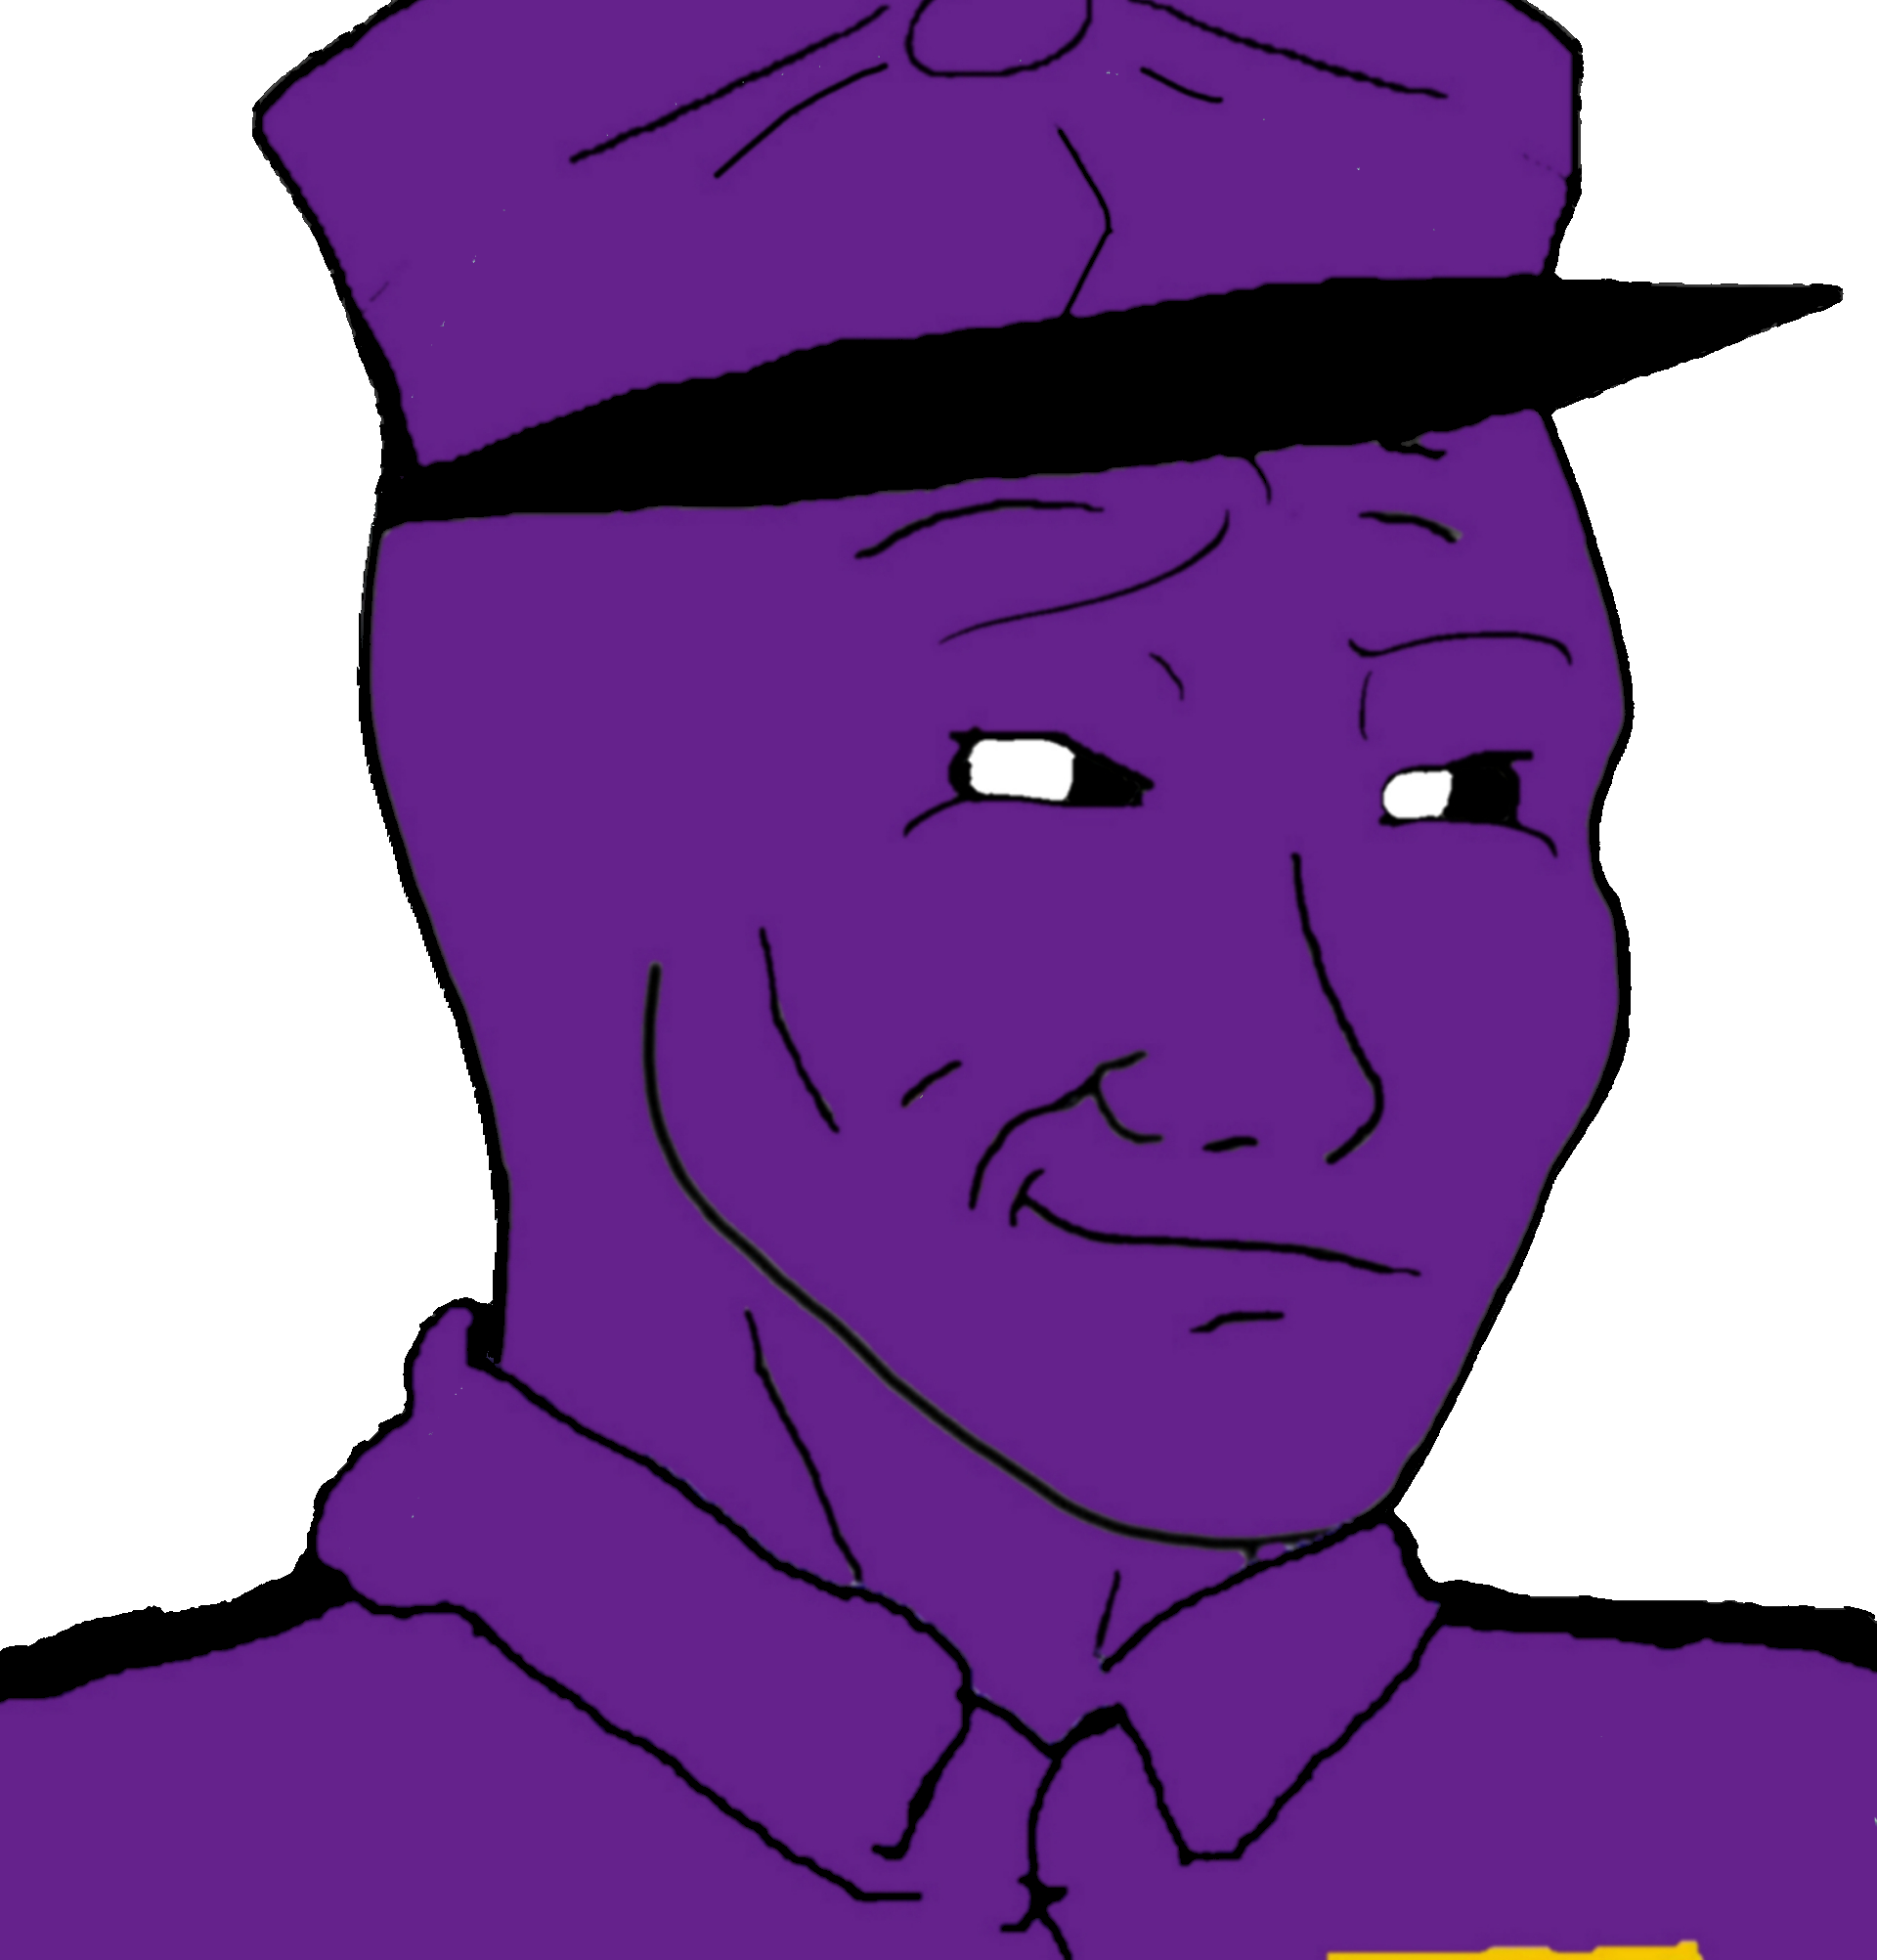
Label: 5_Smugjak